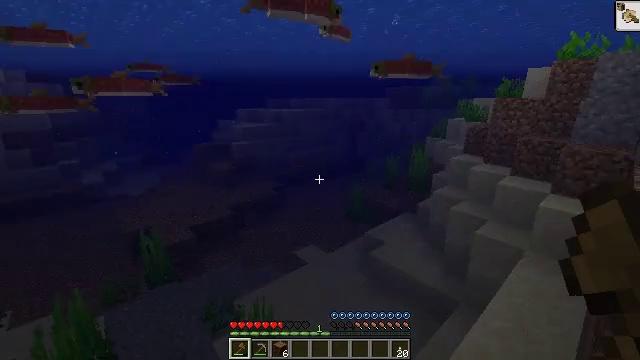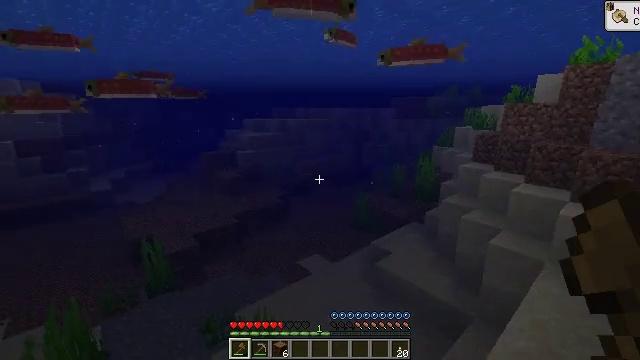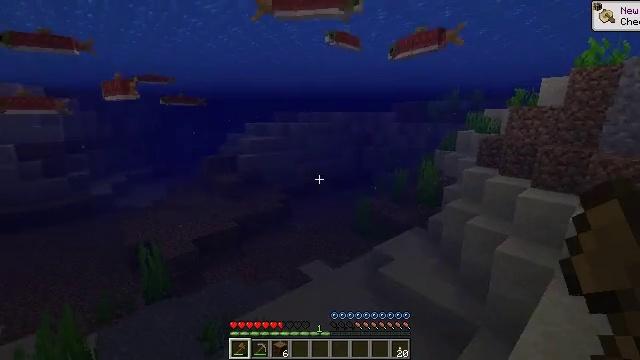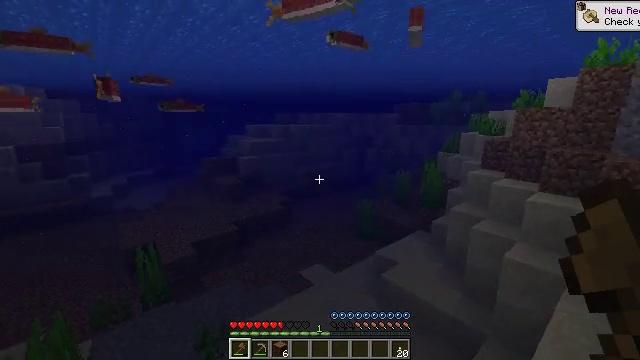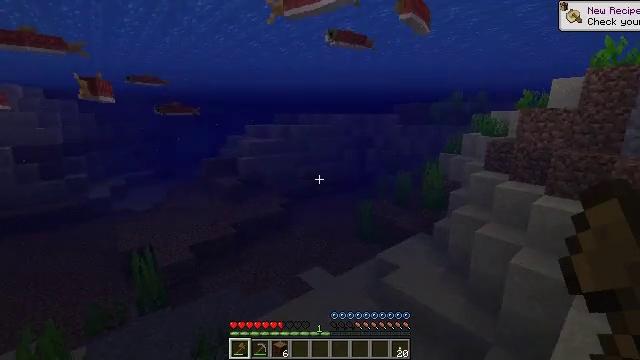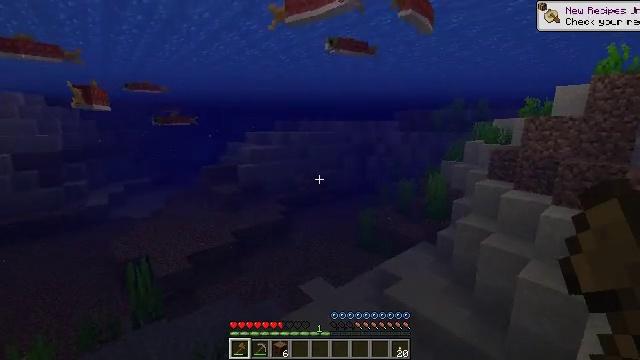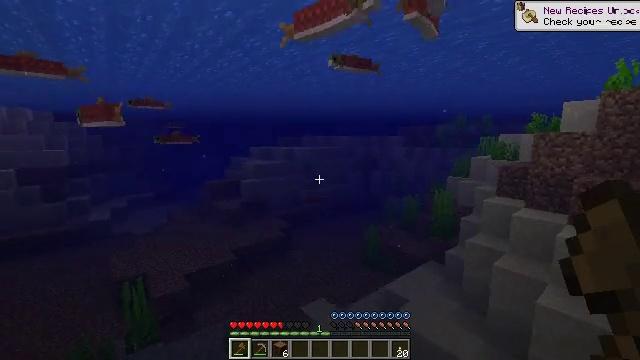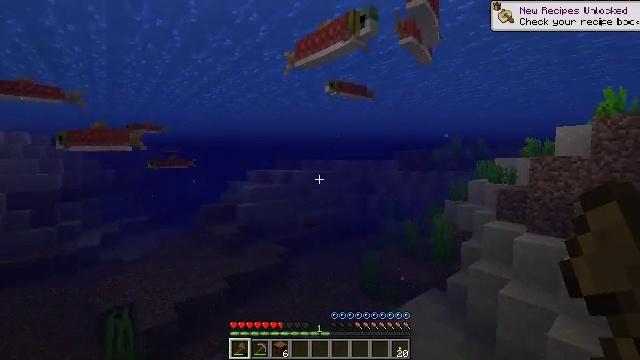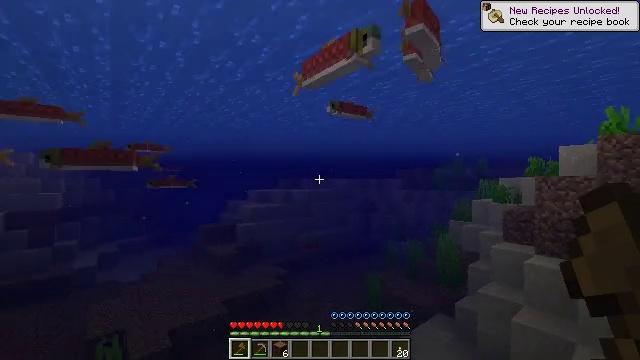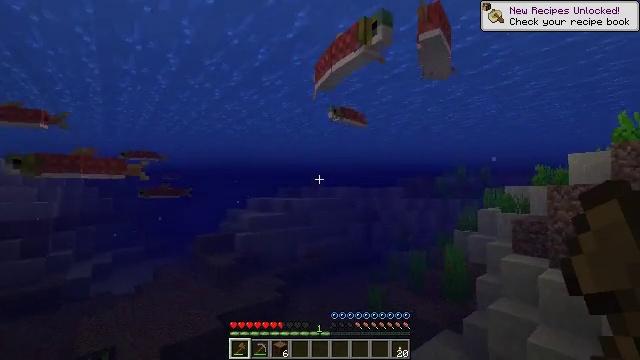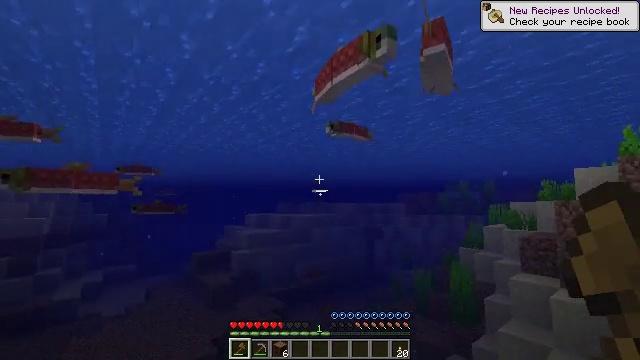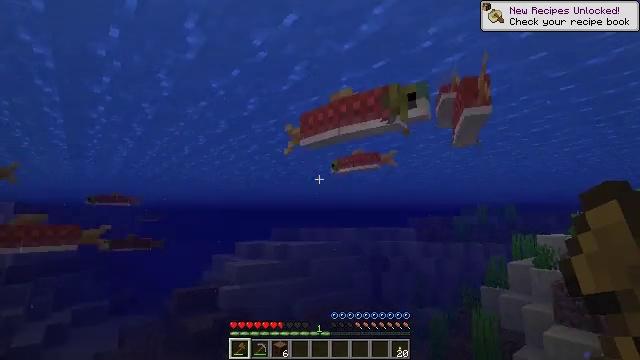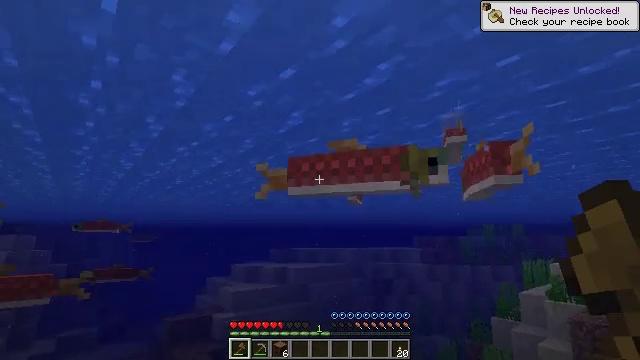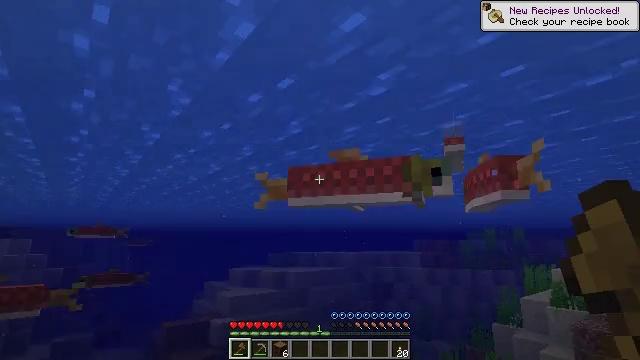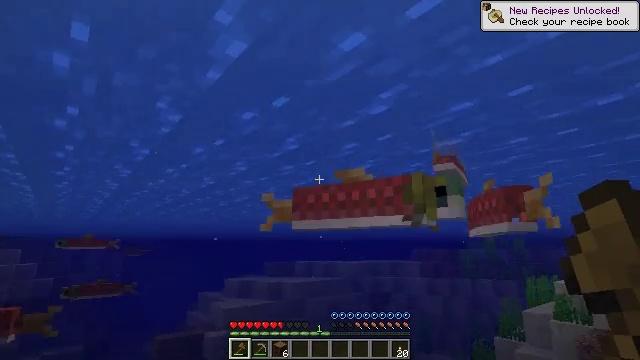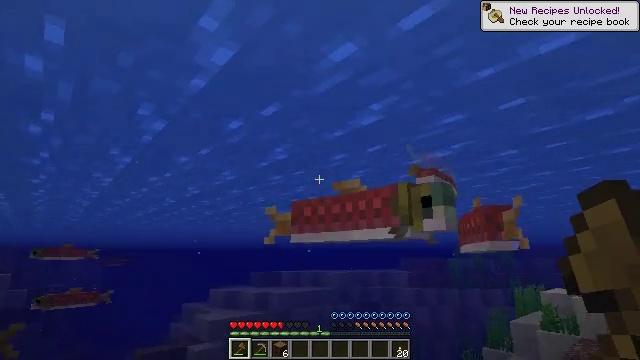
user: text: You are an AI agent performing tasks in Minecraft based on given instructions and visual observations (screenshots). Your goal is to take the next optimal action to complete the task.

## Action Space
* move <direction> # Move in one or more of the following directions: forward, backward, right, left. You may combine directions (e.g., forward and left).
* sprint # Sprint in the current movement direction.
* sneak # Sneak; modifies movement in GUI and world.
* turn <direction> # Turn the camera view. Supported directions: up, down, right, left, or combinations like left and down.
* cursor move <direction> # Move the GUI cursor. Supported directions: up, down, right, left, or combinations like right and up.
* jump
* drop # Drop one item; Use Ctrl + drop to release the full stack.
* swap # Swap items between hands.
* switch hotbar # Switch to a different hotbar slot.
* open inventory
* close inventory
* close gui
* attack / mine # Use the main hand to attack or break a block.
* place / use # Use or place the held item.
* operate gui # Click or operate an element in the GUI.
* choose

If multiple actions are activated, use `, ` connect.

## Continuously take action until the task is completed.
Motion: motion action
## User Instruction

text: Kill aquatic mobs.
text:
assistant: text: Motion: move forward, sprint, turn left and up, jump
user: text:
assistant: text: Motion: move forward, sprint, jump
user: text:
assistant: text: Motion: move forward, sprint, jump
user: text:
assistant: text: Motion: move forward, sprint, jump
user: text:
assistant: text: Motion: move forward, sprint, turn up, jump
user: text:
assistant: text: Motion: move forward, sprint, turn up
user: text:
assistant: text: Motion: move forward, sprint, turn up
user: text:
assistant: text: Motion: move forward, sprint, turn up
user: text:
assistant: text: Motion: turn up
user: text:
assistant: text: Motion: turn up
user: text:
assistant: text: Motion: turn up
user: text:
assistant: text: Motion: turn up
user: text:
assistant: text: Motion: no_op
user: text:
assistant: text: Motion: turn up
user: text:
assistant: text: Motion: turn right and up
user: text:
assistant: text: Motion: turn right and up
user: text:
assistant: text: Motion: turn right and up
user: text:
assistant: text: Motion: attack / mine
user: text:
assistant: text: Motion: turn right and down, attack / mine
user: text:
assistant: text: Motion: turn right and down
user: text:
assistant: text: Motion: turn down
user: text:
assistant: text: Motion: no_op
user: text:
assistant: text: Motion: no_op
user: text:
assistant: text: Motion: no_op
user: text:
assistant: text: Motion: no_op
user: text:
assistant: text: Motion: no_op
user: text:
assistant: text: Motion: no_op
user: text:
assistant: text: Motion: turn right and up
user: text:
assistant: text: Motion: turn right
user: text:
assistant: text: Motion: turn down